Field crop: maize
Growth stage: 2
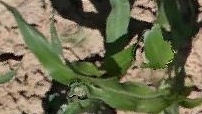
Species: maize